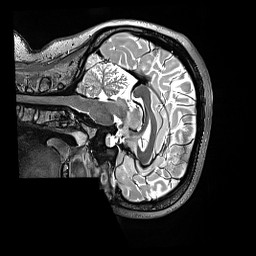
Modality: T2w
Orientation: sagittal
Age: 26
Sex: female
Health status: ill
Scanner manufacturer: siemens
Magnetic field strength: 3 T
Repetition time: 3.2 s
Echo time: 0.564 s